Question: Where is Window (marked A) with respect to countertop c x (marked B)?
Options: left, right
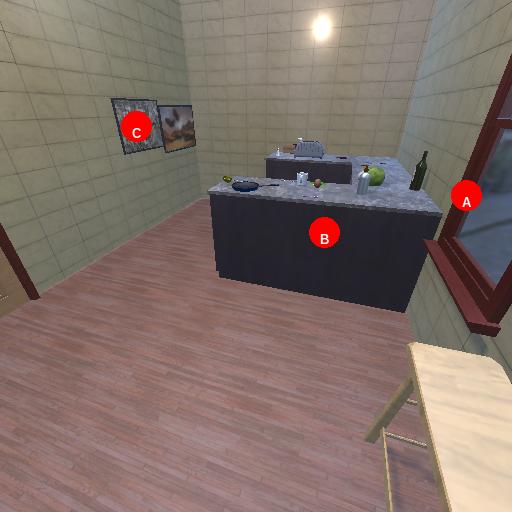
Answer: left